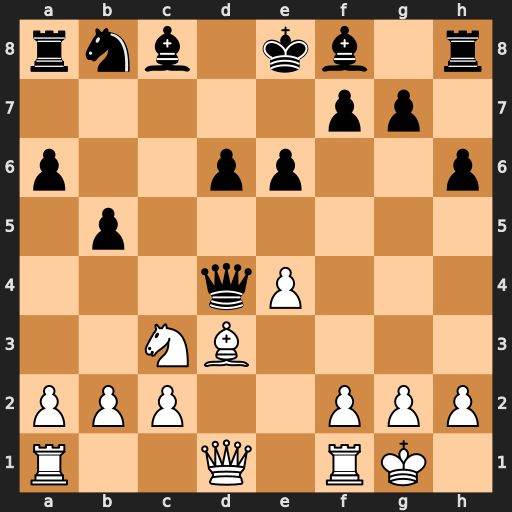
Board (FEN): rnb1kb1r/5pp1/p2pp2p/1p6/3qP3/2NB4/PPP2PPP/R2Q1RK1
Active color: w
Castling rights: kq
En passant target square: -
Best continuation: Bxb5+ axb5 Qxd4